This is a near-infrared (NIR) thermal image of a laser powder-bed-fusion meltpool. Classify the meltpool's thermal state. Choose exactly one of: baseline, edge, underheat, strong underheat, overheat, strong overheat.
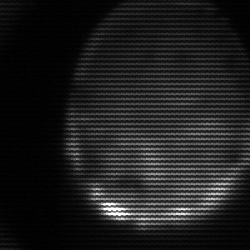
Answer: edge